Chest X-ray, PA view. Patient: 66 years old, sex M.
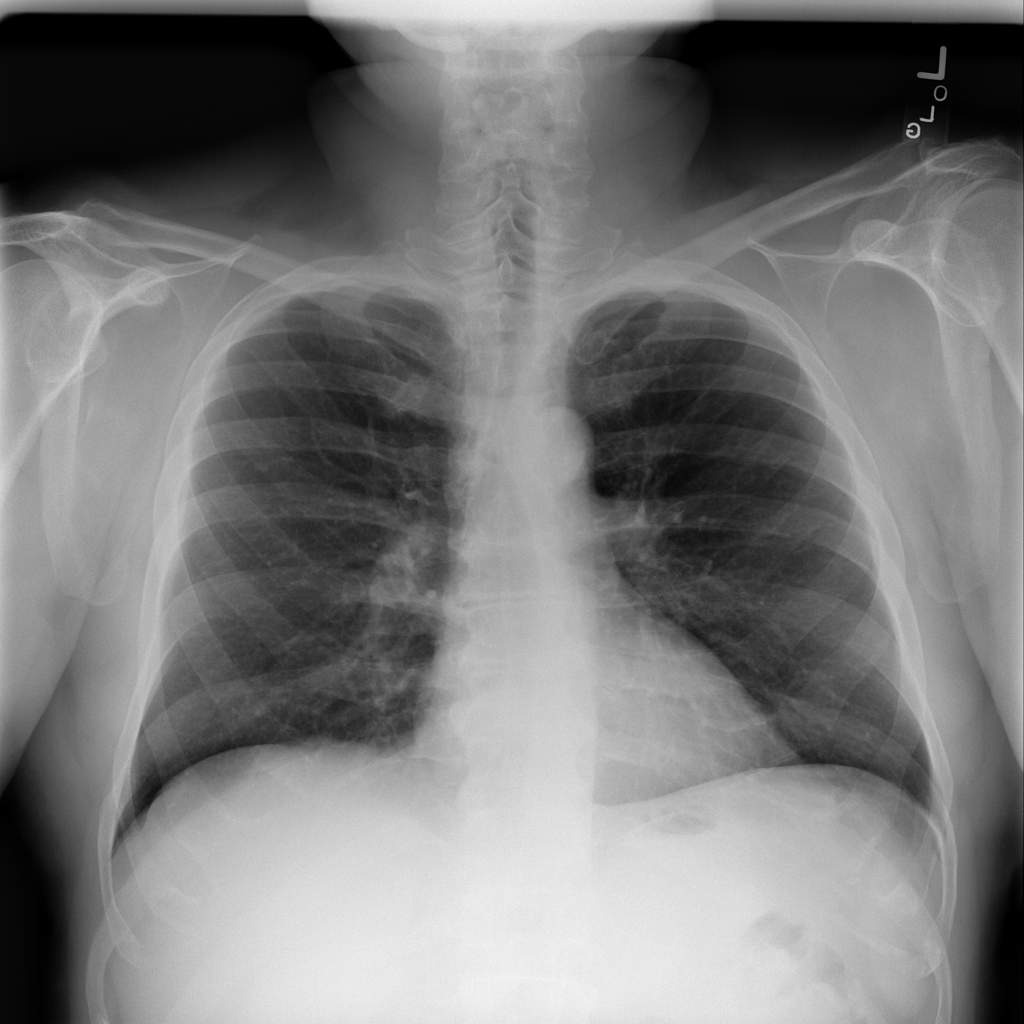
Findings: No Finding